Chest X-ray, AP view. Patient: 52 years old, sex M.
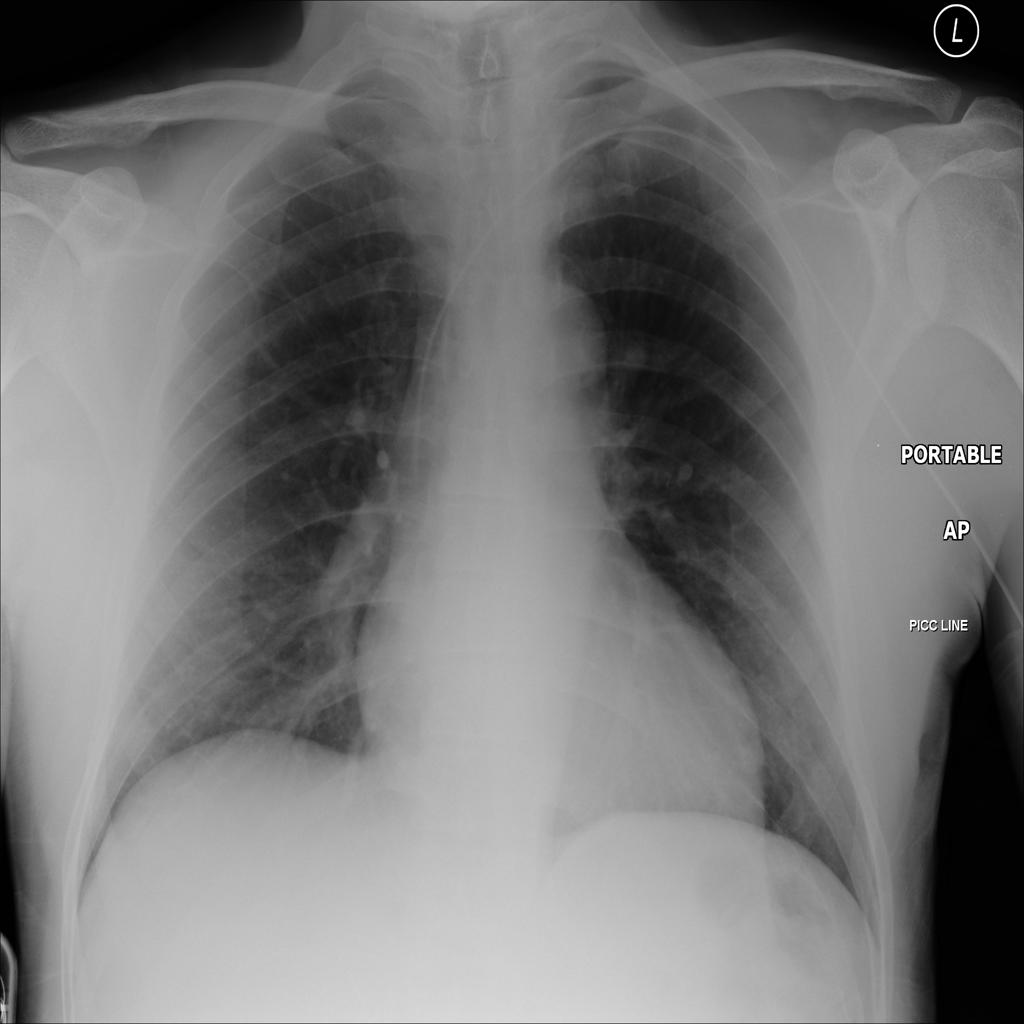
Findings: No Finding